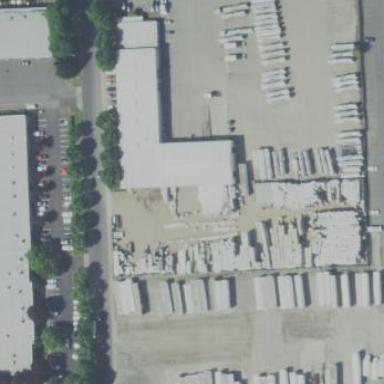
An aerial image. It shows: Commercial building.